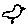
Label: bird